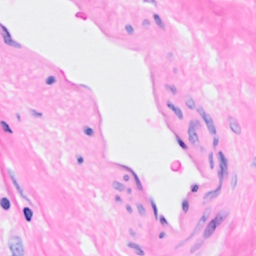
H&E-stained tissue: Breast